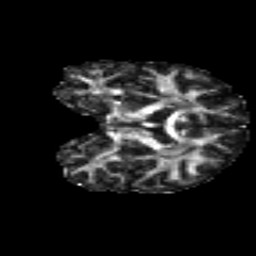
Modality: FA
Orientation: coronal
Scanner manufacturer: siemens
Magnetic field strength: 3 T
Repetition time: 4.16 s
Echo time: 0.0806 s